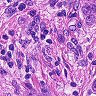
Metastatic tissue present: yes